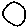
Label: circle